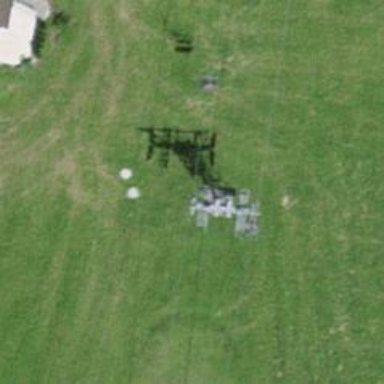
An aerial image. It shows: Pylon for aerialway.